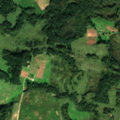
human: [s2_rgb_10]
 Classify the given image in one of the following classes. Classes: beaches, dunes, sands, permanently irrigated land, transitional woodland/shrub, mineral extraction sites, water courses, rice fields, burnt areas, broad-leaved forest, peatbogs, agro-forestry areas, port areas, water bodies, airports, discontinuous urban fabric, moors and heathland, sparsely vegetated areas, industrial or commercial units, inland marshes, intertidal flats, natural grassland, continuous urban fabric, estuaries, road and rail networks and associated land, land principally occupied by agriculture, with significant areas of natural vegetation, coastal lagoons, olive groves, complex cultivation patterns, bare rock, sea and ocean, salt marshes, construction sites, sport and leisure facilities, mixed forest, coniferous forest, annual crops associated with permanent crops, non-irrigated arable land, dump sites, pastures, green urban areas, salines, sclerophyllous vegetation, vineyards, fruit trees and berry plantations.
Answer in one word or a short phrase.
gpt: non-irrigated arable land, land principally occupied by agriculture, with significant areas of natural vegetation, broad-leaved forest